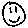
Label: smiley face